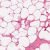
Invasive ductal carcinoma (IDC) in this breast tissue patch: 0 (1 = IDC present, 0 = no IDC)